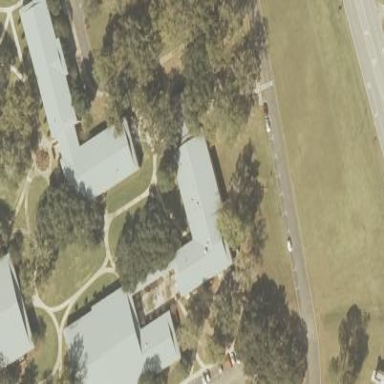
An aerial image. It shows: College building.